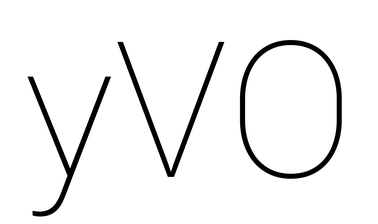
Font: Roboto_Thin